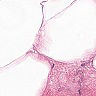
Metastatic tissue present: no